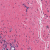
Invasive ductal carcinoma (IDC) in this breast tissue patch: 0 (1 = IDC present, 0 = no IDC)